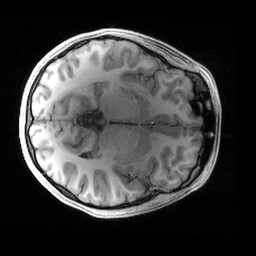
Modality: T1w
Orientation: axial
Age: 20
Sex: female
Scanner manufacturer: siemens
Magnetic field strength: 3 T
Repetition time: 2.4 s
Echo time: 0.00215 s